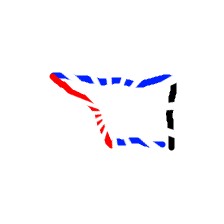
Shape: trapezoid